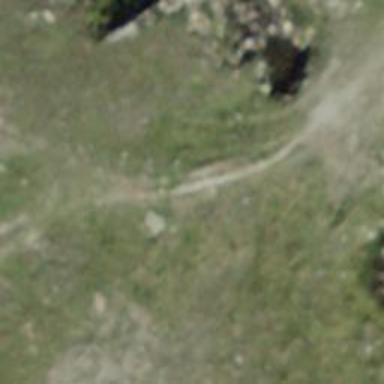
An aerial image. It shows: Path.